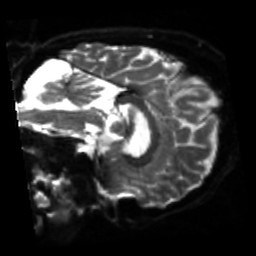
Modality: sbref
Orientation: sagittal
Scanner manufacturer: siemens
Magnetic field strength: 3 T
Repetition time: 4 s
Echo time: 0.0594 s